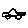
Label: car